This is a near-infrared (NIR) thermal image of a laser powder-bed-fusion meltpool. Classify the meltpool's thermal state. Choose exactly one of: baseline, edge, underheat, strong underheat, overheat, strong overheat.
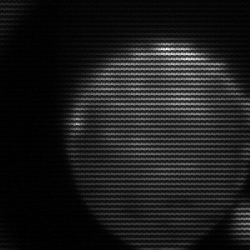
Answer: edge